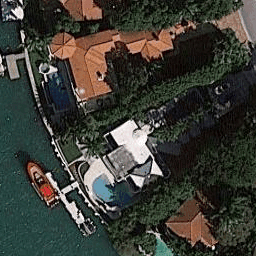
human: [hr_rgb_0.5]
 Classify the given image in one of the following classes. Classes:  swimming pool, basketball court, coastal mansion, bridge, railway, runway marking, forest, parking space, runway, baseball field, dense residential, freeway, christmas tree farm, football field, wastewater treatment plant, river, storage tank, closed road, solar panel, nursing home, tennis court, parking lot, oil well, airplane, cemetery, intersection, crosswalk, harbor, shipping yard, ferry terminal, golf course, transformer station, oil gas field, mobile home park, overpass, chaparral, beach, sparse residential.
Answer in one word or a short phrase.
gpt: coastal mansion